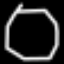
Label: octagon